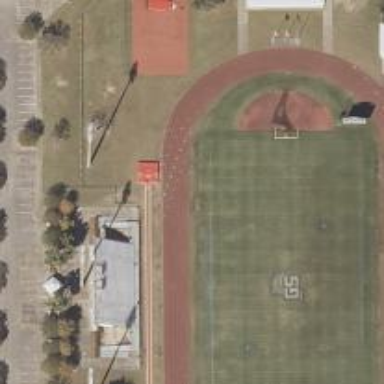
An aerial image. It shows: Grass pitch designated for American football. It is football field.